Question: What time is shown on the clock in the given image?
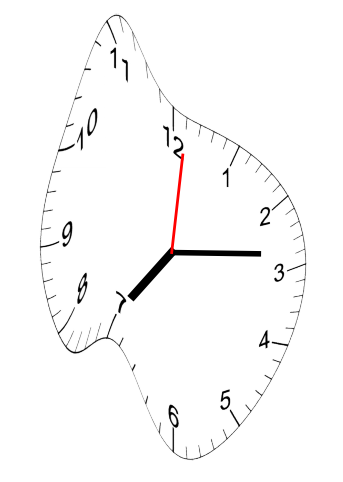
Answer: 07:14:01